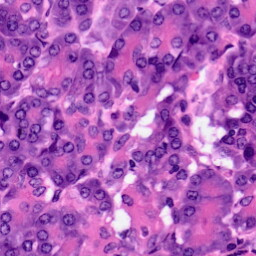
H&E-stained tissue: Pancreatic